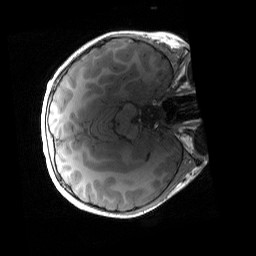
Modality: T1w
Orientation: axial
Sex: male
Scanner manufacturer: siemens
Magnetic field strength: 3 T
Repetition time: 1.9 s
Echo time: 0.00243 s